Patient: sex M, age 66
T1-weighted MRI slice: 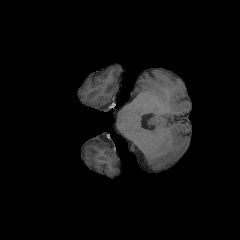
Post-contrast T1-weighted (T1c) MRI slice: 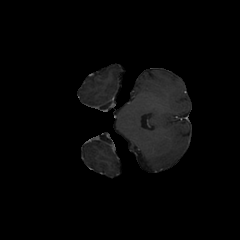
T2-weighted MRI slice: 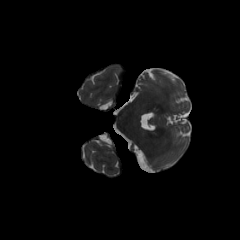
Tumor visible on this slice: no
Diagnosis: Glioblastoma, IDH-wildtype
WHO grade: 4